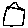
Label: house